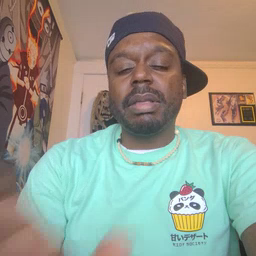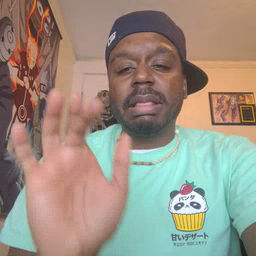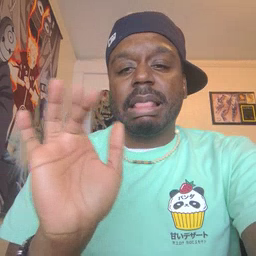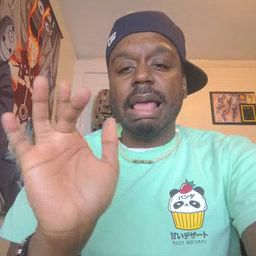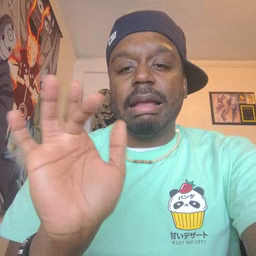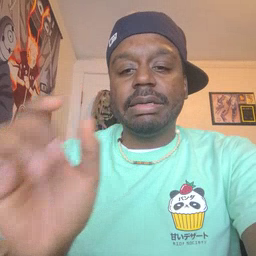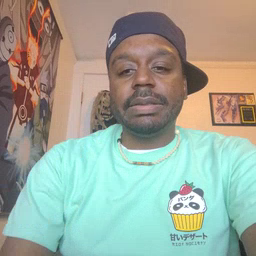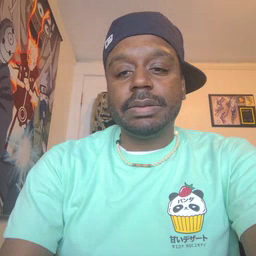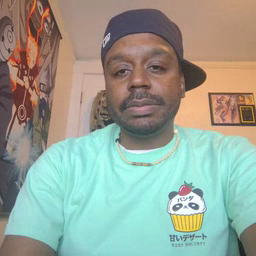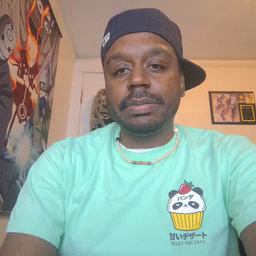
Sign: yucky